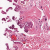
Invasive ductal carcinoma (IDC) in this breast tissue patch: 0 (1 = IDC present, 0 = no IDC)